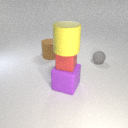
large purple rubber cube below small red rubber cube